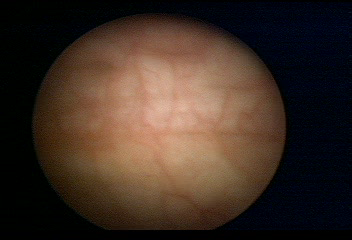
Modality: WLC
Class: Normal mucosa
Bladder cancer association: No